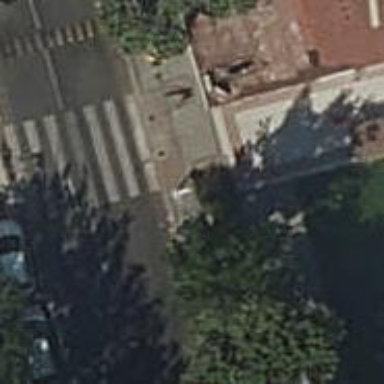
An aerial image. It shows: Bollard barrier.